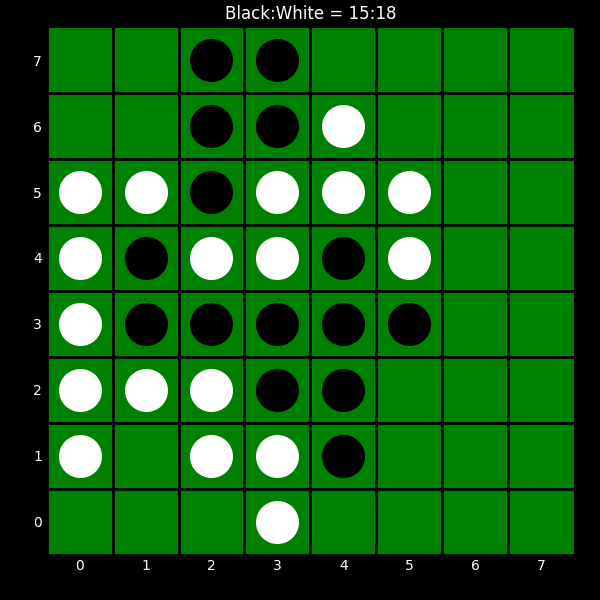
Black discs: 15
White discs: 18